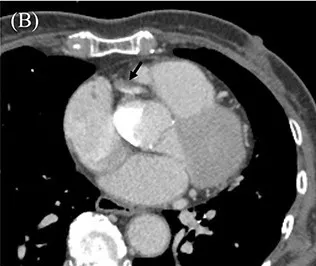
Preoperative contrast-enhanced CT. (B) Dissection at the proximal part of RCA is suspected (black arrow).
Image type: radiology (ct)